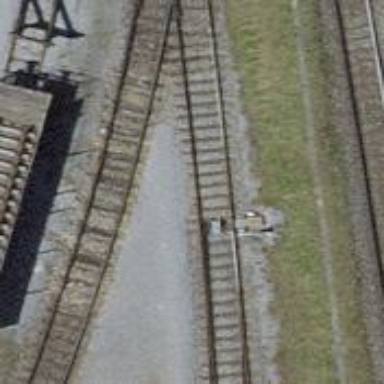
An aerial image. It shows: Railway switch.